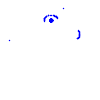
Particle: kaon